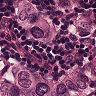
Metastatic tissue present: yes